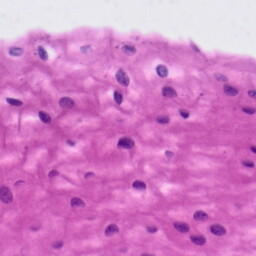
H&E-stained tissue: Tonsil